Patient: sex M, age 35
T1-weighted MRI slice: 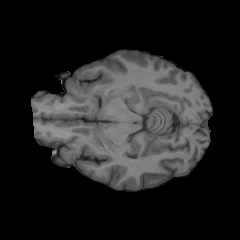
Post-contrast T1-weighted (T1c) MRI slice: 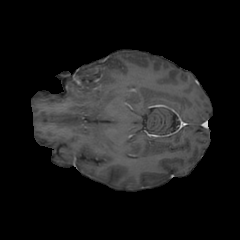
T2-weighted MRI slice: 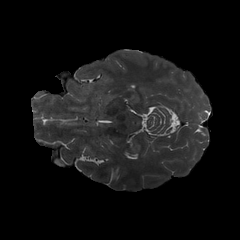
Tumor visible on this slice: no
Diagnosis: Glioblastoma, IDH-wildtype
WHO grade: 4